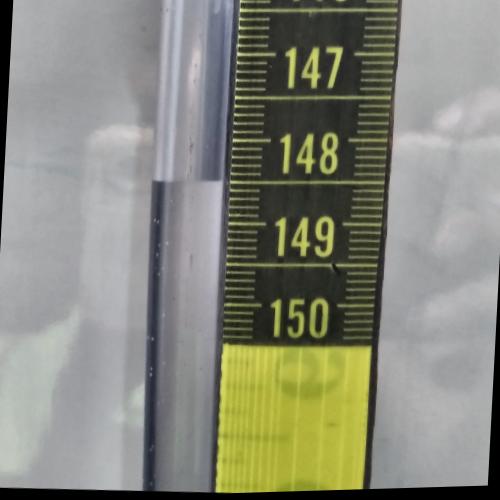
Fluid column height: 148.5 cm